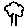
Label: tree